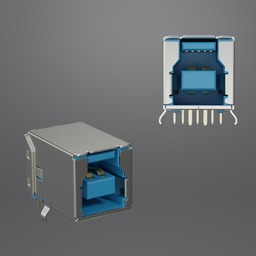
Label: electronics